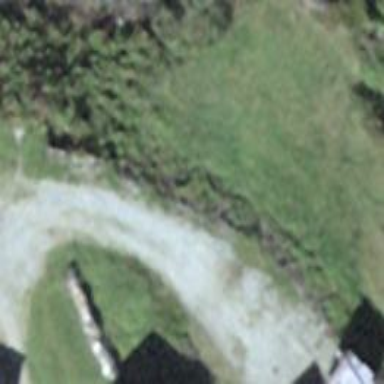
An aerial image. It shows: Well-maintained track road of grade 1.